Aerial crown-view tile of a tropical tree (Barro Colorado Island, Panama), acquired 20241216:
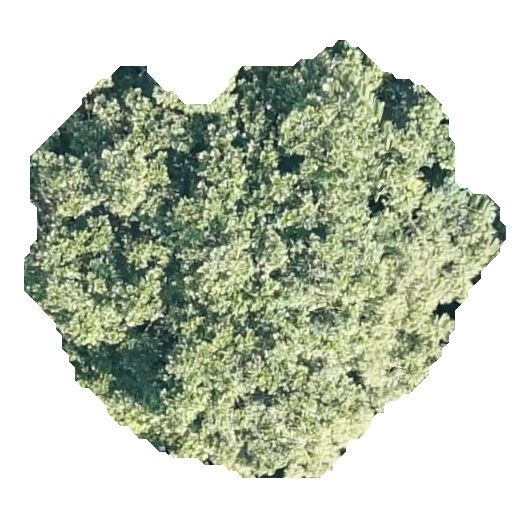
Species: Anacardium excelsum
GBIF accepted scientific name: Anacardium excelsum
Crown area: 212.989 m²